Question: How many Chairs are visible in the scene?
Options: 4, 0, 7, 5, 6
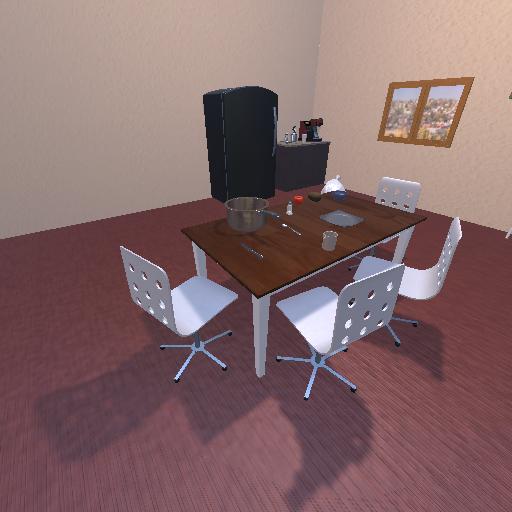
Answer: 4